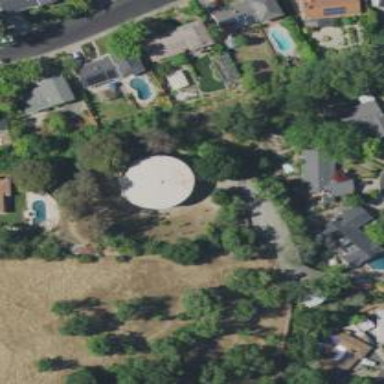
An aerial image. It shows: Water tower that is man-made.